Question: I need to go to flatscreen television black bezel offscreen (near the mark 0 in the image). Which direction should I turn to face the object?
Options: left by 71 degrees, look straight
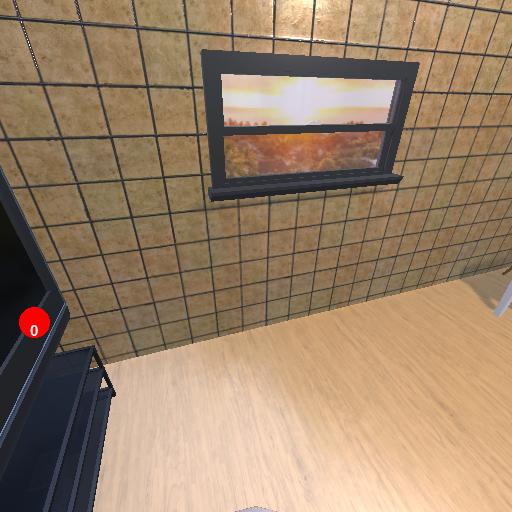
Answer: left by 71 degrees